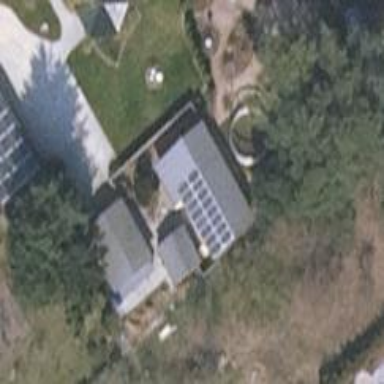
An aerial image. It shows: Solar photovoltaic panel generator producing electricity as small installation.